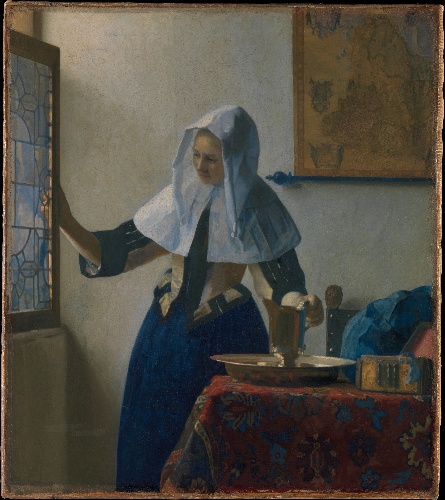
Title: Young Woman with a Water Pitcher
Artist: Johannes Vermeer
Artist bio: Dutch, Delft 1632–1675 Delft
Date: ca. 1662
Object type: Painting
Classification: Paintings
Medium: Oil on canvas
Dimensions: 18 x 16 in. (45.7 x 40.6 cm)
Department: European Paintings
Credit line: Marquand Collection, Gift of Henry G. Marquand, 1889
Accession year: 1889
Repository: Metropolitan Museum of Art, New York, NY
Tags: Interiors|Women|Maps|Pitchers